Question: Am trying to get values from a text file in which entries are delimited using ''.am getting the values using string .Split method..but in some places the delimiter appears multiple times in succession like '',so empty space gets inserted in the array how should i remove those empty elements from array or is there any efficient technique to read values from text file delimited by '|".below is my code and the screen shot of array values
'''
var reader = new StreamReader(File.OpenRead(@"d:\er.txt"));
while (!reader.EndOfStream)
{
var line = reader.ReadLine().Trim();
var values = line.Split('|');
string[] ee = values;
}
'''

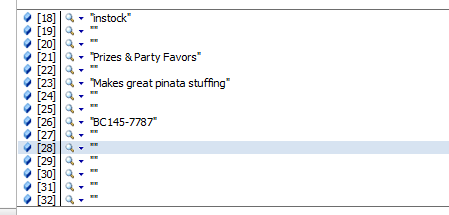
Answer: <URL> enumeration value:
'''
var values = line.Split(new char[]{'|'}, StringSplitOptions.RemoveEmptyEntries);
'''
This will remove empty entries.